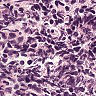
Metastatic tissue present: no